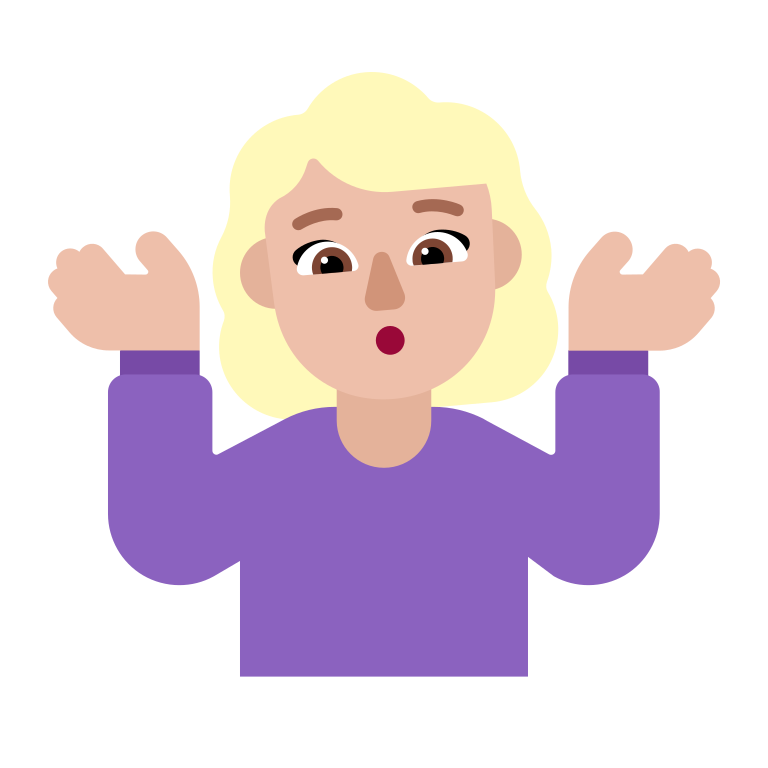
woman shrugging flat  light